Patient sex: M
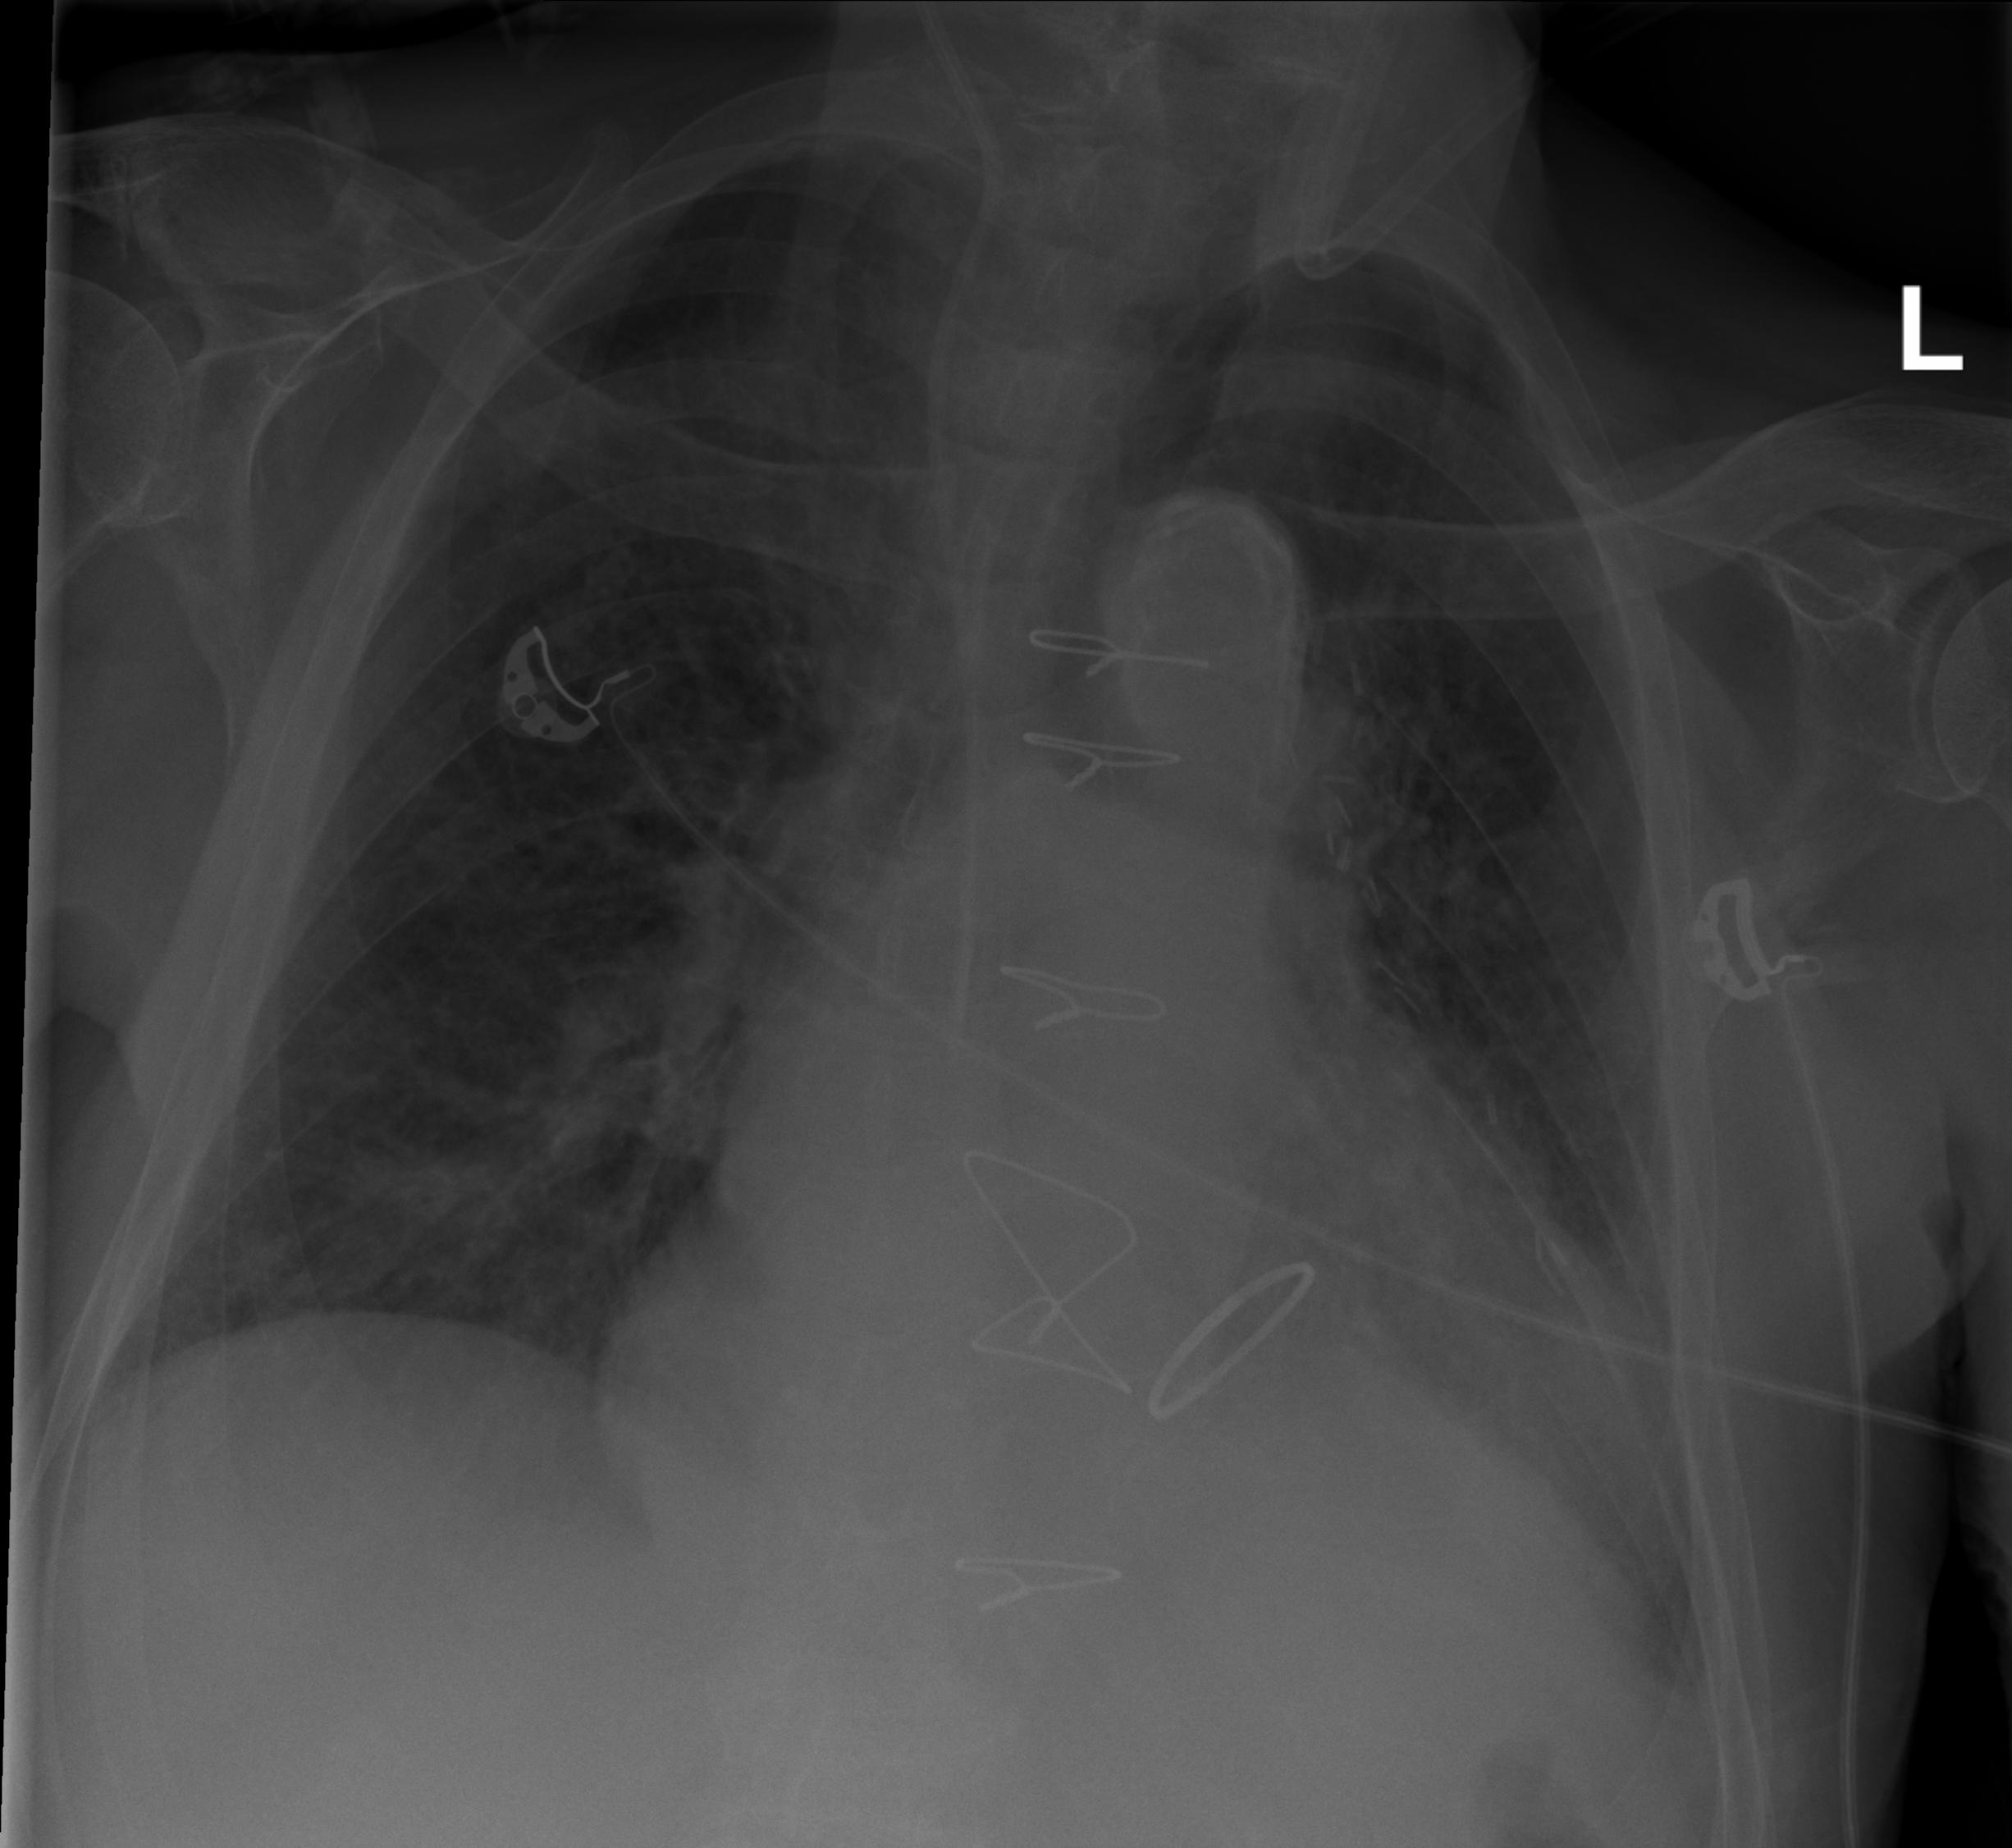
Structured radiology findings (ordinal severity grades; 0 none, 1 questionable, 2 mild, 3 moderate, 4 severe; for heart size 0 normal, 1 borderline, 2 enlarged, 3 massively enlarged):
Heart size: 3
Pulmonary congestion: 2
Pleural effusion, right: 0
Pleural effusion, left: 1
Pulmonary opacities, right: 0
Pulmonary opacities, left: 0
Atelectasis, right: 2
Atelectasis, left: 2